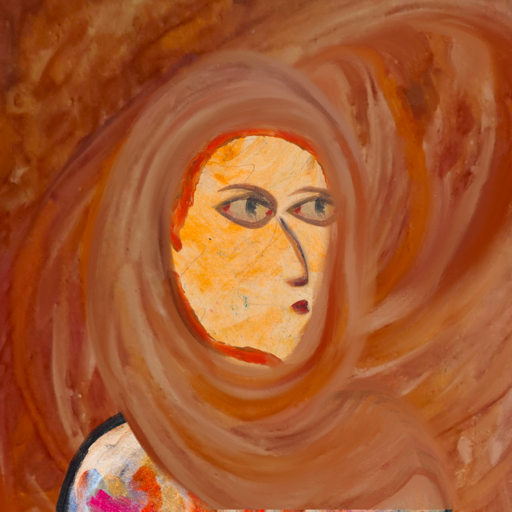
Background: Pious_Lady, Head And Neck Side: Experience, Face Side: GypsyMother, Bust: Childish, Hair Side: Blank, Head Accessory: Pious_Lady_Scarf, Second Necklace: Blank, Necklace: Blank, Baby: Blank